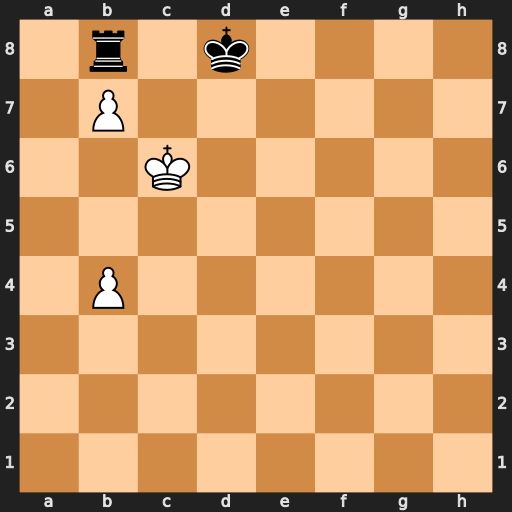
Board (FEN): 1r1k4/1P6/2K5/8/1P6/8/8/8
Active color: w
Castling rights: -
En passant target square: -
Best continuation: b5 Ke7 Kc7